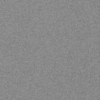
Label: dusty